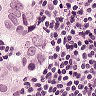
Metastatic tissue present: yes